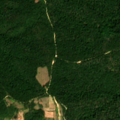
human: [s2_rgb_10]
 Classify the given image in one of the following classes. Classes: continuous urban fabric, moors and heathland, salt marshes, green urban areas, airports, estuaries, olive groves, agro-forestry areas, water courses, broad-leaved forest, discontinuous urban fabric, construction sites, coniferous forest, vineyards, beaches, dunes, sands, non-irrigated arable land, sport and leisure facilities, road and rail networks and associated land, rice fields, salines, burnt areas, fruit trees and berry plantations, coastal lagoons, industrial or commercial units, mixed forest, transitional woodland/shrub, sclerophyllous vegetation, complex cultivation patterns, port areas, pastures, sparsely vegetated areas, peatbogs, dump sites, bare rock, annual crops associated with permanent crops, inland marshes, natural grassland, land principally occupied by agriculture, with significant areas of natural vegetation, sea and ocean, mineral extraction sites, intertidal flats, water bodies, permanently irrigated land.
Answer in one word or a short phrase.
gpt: complex cultivation patterns, broad-leaved forest